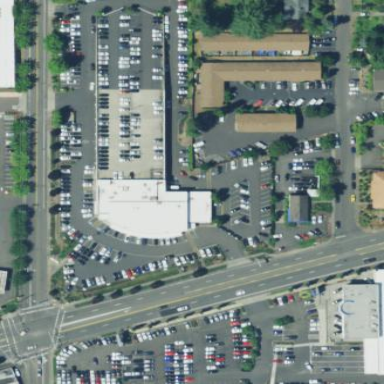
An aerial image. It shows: Building that houses car shop.